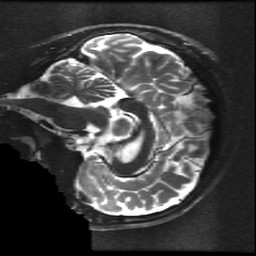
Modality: T2w
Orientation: sagittal
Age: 15
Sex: male
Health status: ill
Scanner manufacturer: ge
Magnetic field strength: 3 T
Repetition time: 7.5 s
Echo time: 0.1015 s